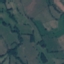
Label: Pasture